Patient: sex M, age 46
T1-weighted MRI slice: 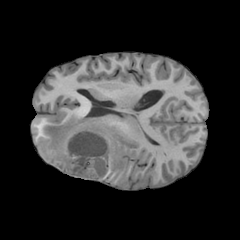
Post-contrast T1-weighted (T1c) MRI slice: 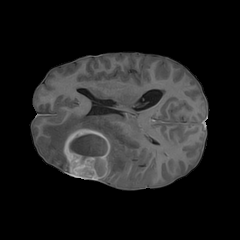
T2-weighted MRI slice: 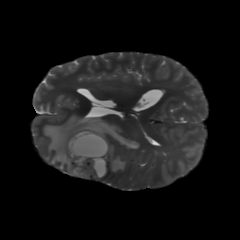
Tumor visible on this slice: yes
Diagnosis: Glioblastoma, IDH-wildtype
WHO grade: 4